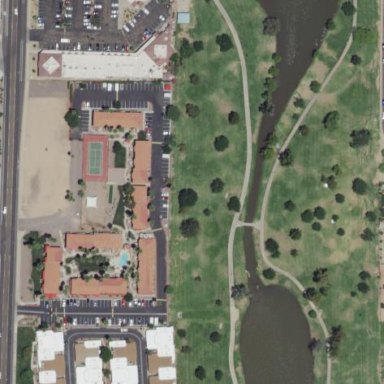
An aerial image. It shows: Hotel.